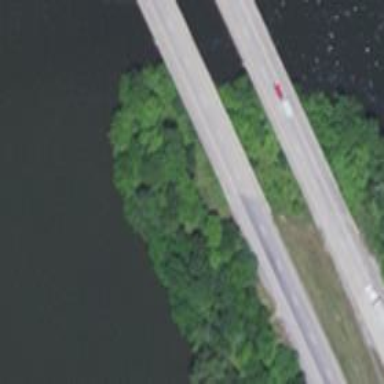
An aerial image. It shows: Motorway bridge.